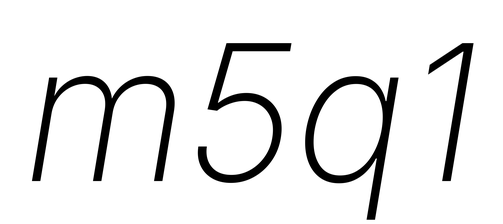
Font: Inter-Italic_ExtraLight_Italic